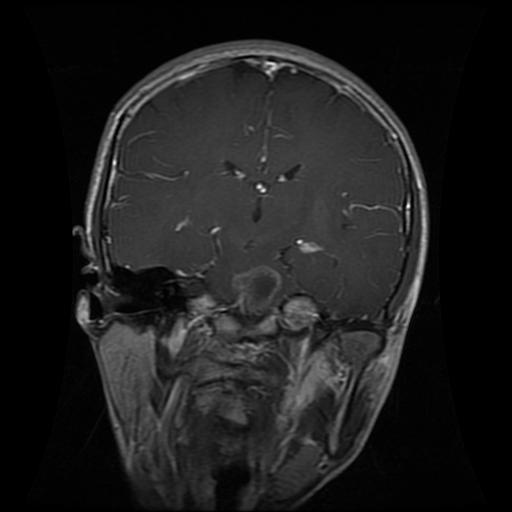
Label: glioma